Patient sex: M
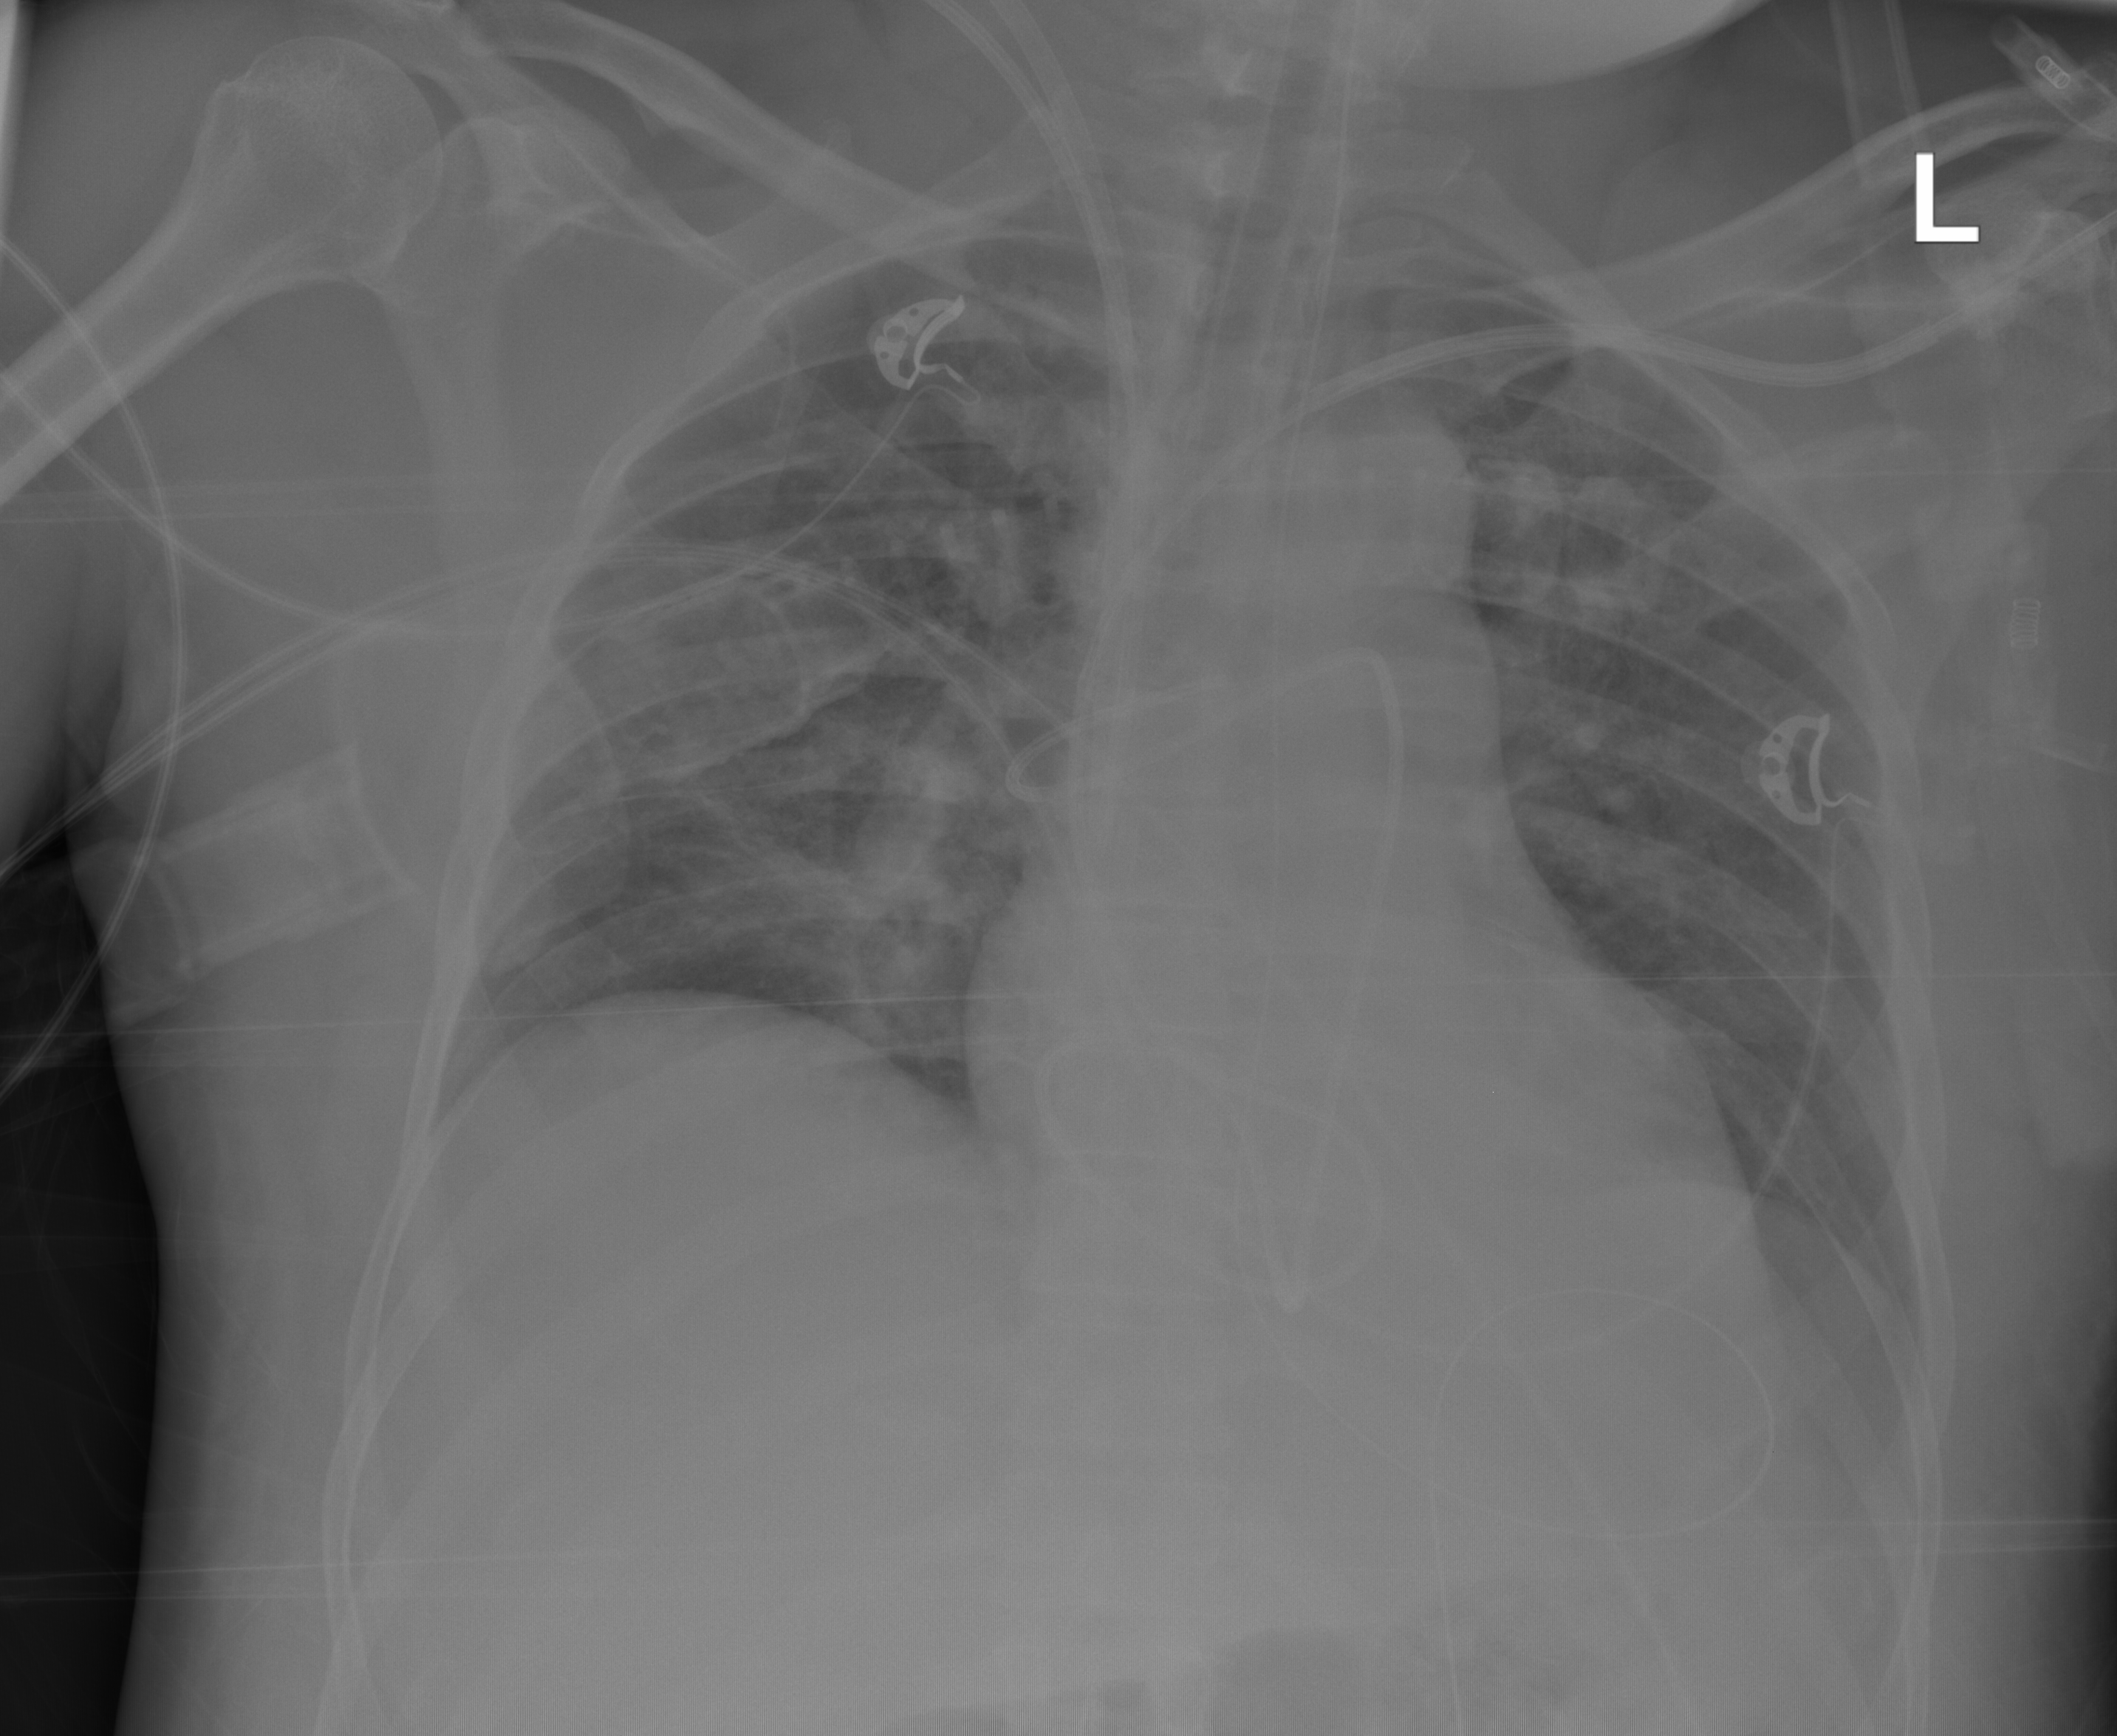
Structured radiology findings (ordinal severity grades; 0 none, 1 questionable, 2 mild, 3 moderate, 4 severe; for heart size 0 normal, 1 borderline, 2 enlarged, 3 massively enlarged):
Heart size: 0
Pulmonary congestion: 2
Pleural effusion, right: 0
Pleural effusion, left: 0
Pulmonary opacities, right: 3
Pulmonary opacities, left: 3
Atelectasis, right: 2
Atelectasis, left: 2